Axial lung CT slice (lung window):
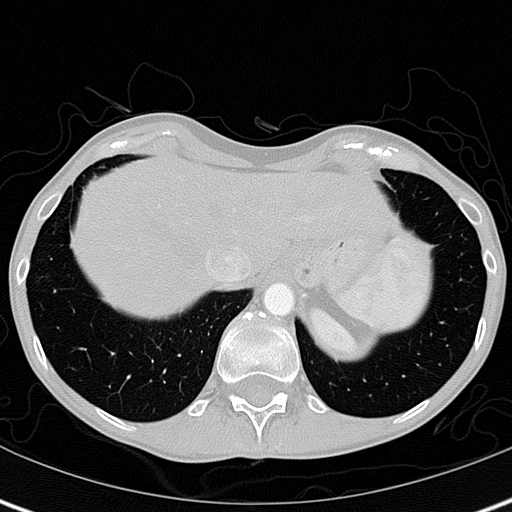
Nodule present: no